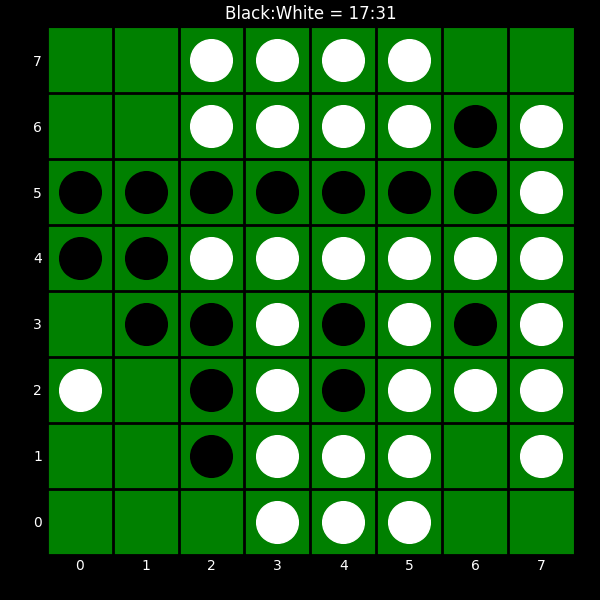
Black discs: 17
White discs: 31